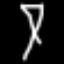
Label: hourglass